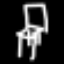
Label: chair